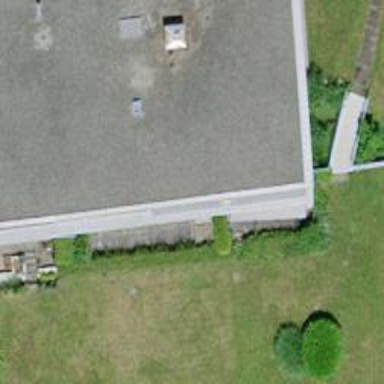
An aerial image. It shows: Residential building.